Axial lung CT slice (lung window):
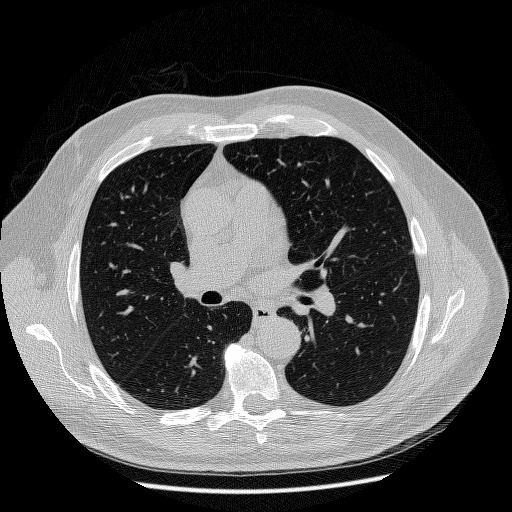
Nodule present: no